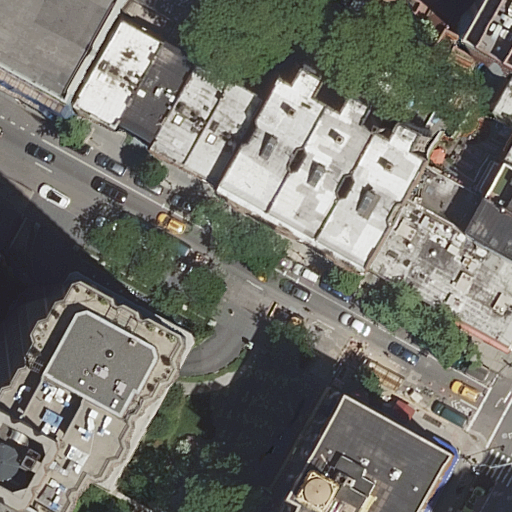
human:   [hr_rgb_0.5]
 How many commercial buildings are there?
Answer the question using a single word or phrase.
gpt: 0

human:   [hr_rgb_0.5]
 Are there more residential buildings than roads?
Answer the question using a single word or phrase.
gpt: yes

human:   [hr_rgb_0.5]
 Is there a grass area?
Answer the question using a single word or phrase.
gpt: yes

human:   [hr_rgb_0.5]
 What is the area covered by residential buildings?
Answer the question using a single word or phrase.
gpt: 7124m2

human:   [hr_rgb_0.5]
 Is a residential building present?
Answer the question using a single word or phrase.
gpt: yes

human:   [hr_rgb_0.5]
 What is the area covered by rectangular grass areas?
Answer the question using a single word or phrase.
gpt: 44m2

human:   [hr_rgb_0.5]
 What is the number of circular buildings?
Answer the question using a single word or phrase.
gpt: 0

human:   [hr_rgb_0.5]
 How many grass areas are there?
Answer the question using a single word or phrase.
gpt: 2

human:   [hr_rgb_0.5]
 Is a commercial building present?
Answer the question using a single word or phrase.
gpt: no

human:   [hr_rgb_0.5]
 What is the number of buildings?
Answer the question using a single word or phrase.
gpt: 19

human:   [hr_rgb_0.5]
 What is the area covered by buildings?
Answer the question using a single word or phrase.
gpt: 7124m2

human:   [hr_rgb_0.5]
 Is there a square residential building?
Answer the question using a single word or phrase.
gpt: no

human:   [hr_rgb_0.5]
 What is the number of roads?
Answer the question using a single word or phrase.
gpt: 5

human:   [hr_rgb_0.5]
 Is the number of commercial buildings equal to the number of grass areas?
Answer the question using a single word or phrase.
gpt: no

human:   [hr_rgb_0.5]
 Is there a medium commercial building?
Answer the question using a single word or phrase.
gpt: no

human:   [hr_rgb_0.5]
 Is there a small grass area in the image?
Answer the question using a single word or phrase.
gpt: yes

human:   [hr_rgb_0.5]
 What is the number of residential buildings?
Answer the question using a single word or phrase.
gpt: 19

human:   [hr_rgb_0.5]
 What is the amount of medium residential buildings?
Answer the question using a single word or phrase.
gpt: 10

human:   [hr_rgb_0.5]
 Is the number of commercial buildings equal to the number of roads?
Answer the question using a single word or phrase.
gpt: no

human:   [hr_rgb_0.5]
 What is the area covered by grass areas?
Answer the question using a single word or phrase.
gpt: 143m2

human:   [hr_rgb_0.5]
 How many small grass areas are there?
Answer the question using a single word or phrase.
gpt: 2

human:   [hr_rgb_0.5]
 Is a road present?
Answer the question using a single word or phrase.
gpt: yes

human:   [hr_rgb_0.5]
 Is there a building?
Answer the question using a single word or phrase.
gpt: yes

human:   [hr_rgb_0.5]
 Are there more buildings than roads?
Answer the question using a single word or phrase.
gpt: yes

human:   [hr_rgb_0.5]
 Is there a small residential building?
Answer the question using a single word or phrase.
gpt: yes

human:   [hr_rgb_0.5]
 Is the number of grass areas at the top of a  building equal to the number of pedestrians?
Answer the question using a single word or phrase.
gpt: no

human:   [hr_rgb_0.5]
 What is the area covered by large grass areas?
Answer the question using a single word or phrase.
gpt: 0m2

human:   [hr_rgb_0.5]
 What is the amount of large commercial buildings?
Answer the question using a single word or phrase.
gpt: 0

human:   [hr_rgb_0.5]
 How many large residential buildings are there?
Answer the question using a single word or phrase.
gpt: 4

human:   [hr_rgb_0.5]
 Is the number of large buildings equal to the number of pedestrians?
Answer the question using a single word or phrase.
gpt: no

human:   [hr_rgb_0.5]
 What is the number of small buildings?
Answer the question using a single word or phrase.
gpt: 5

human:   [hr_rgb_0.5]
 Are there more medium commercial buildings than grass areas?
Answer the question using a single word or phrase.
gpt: no

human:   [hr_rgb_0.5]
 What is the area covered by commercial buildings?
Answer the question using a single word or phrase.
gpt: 0m2

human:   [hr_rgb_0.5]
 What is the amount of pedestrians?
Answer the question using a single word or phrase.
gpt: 1

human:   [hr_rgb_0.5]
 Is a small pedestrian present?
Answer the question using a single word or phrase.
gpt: no

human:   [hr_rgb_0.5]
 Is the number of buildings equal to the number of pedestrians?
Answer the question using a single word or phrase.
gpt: no

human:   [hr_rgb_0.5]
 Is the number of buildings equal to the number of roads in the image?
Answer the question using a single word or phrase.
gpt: no

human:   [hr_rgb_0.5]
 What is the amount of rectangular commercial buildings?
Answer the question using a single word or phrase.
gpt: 0

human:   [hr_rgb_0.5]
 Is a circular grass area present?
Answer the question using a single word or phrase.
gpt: no

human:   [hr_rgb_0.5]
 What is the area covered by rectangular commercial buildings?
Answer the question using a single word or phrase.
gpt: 0m2

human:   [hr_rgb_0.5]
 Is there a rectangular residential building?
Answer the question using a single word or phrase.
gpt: yes

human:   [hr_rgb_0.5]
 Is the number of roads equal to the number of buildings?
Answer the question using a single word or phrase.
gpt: no

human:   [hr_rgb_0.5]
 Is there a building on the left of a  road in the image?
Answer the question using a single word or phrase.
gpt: yes

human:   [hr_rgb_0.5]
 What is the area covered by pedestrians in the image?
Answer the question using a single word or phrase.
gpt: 513m2

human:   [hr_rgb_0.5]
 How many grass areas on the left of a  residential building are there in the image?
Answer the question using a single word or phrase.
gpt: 2

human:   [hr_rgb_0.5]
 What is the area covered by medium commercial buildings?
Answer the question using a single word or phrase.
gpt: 0m2

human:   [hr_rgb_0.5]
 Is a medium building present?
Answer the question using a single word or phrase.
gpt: yes

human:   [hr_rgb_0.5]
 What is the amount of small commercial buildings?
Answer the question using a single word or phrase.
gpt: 0

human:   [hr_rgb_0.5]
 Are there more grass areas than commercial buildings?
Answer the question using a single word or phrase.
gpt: yes

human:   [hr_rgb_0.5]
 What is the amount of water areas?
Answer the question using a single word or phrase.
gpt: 0

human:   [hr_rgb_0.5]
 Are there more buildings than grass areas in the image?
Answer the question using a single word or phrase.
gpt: yes

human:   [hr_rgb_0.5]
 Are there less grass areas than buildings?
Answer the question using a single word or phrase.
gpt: yes

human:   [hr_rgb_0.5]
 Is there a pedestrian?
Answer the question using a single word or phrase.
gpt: yes

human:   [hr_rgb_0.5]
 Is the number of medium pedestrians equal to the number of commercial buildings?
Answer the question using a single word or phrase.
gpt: yes

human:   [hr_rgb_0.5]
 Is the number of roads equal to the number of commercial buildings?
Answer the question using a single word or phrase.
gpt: no

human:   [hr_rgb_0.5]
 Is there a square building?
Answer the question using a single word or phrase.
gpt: no

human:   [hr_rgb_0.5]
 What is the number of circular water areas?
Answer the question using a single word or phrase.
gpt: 0

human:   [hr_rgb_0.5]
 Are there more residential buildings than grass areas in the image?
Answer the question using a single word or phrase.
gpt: yes

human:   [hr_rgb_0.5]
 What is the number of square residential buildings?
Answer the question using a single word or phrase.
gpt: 0

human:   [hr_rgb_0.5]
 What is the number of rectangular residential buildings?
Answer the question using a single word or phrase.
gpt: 13

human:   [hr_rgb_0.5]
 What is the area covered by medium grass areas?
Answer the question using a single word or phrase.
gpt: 0m2

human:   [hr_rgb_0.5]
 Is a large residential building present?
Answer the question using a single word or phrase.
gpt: yes

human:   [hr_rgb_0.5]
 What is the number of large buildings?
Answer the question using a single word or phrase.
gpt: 4

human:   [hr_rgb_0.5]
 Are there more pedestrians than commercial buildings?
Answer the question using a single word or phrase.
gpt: yes